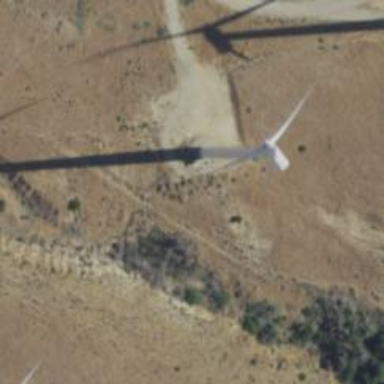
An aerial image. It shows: Wind generator using horizontal axis wind turbines.